Question:
> Error like this:- java.lang.ClassNotFoundException:
com.sun.jersey.spi.container.servlet.ServletContainer at
org.apache.catalina.loader.WebappClassLoader.loadClass(WebappClassLoader.java:1676)
at
org.apache.catalina.loader.WebappClassLoader.loadClass(WebappClassLoader.java:1521)
at
org.apache.catalina.core.DefaultInstanceManager.loadClass(DefaultInstanceManager.java:415)
It will work when I put all jar files under lib (WEB-INF/lib) folder.But I want pom file to solve this.
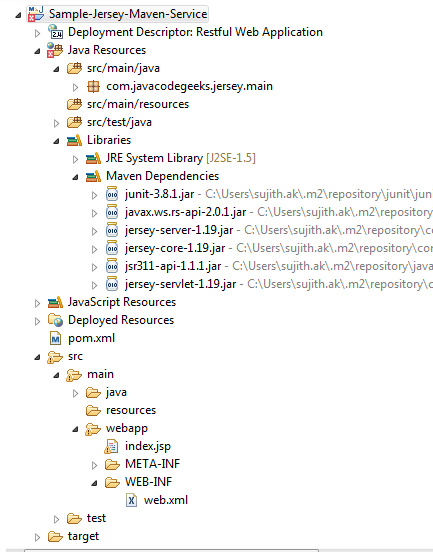
Answer: It's all about your configuration resp. and incomplete tutorials. If you want your pom.xml to solve this for you, you need to add a few things.
### Plugins
First things first. The little red cross and the fact, that your project is configured to run under Java 1.5 lets me guess, that you have compatibility issues with your deps. Especialy with 'javax.ws.rs \ javax.ws.rs-api'.
To solve this, you may want maven handle it by the <URL>:
'''
<plugin>
<groupId>org.apache.maven.plugins</groupId>
<artifactId>maven-compiler-plugin</artifactId>
<version>3.5.1</version>
<inherited>true</inherited>
<configuration>
<source>1.7</source>
<target>1.7</target>
</configuration>
</plugin>
'''
Then, you possibly want to run the server "in" eclipse. Here you can use the <URL>:
'''
<plugin>
<groupId>org.apache.tomcat.maven</groupId>
<artifactId>tomcat7-maven-plugin</artifactId>
<version>2.2</version>
<configuration>
<port>8080</port>
<path>/</path>
</configuration>
</plugin>
'''
The last plugin to use is the <URL>
'''
<plugin>
<groupId>org.apache.maven.plugins</groupId>
<artifactId>maven-war-plugin</artifactId>
<version>2.6</version>
<configuration>
<failOnMissingWebXml>false</failOnMissingWebXml>
</configuration>
</plugin>
'''
### Jersey Dependencies
To start with Jersey you just need to configure a single dep:
'''
<dependency>
<groupId>com.sun.jersey</groupId>
<artifactId>jersey-bundle</artifactId>
<version>1.19</version>
</dependency>
'''
<URL>
Your complete pom.xml should now look like:
'''
<project xmlns="http://maven.apache.org/POM/4.0.0" xmlns:xsi="http://www.w3.org/2001/XMLSchema-instance" xsi:schemaLocation="http://maven.apache.org/POM/4.0.0 http://maven.apache.org/xsd/maven-4.0.0.xsd">
<modelVersion>4.0.0</modelVersion>
<groupId>sujith</groupId>
<artifactId>jersey-sample</artifactId>
<version>0.0.1-SNAPSHOT</version>
<packaging>war</packaging>
<properties>
<project.build.sourceEncoding>UTF-8</project.build.sourceEncoding>
<project.maven-compiler-plugin.version>3.5.1</project.maven-compiler-plugin.version>
<project.tomcat7-maven-plugin.version>2.2</project.tomcat7-maven-plugin.version>
<project.maven-war-plugin.version>2.6</project.maven-war-plugin.version>
</properties>
<dependencies>
<dependency>
<groupId>com.sun.jersey</groupId>
<artifactId>jersey-bundle</artifactId>
<version>1.19</version>
</dependency>
</dependencies>
<build>
<finalName>${project.artifactId}-${project.version}</finalName>
<outputDirectory>${project.artifactId}</outputDirectory>
<plugins>
<plugin>
<groupId>org.apache.maven.plugins</groupId>
<artifactId>maven-compiler-plugin</artifactId>
<version>${project.maven-compiler-plugin.version}</version>
<inherited>true</inherited>
<configuration>
<source>1.7</source>
<target>1.7</target>
</configuration>
</plugin>
<plugin>
<groupId>org.apache.tomcat.maven</groupId>
<artifactId>tomcat7-maven-plugin</artifactId>
<version>${project.tomcat7-maven-plugin.version}</version>
<configuration>
<port>8080</port>
<path>/</path>
</configuration>
</plugin>
<plugin>
<groupId>org.apache.maven.plugins</groupId>
<artifactId>maven-war-plugin</artifactId>
<version>${project.maven-war-plugin.version}</version>
<configuration>
<failOnMissingWebXml>false</failOnMissingWebXml>
</configuration>
</plugin>
</plugins>
</build>
</project>
'''
In Eclipse you now right click your project and select -> Run As / Debug As -> Maven build...
In the menu, you now add the goal: 'clean install tomcat7:run-war' and that's it.
Your server should start and the resource is available under 'http://127.0.0.1:8080' / '{web.xml\servlet-mapping\url-pattern}' / '{path-to-resource}'
One last thing. Please check out the original examples first. Most of the tutorial out there are crap. And finally, pls read the <URL> pages.
Have a nice day.